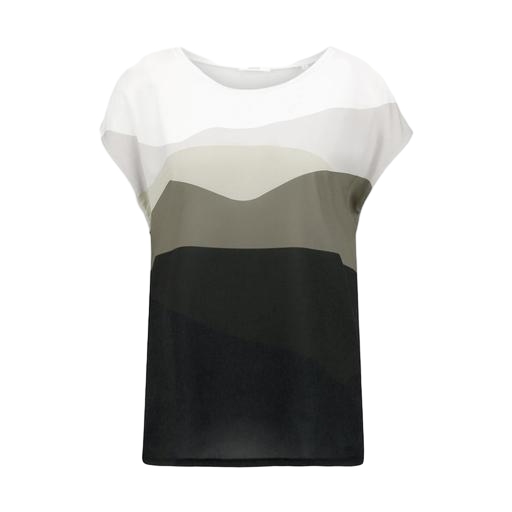
black geo-print t-shirt only macy, black colour block t-shirt, natural t-shirt rib colourblock, white background